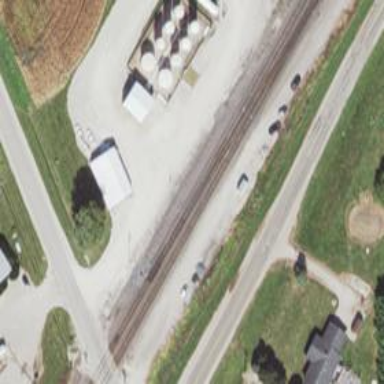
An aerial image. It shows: Railway crossover.